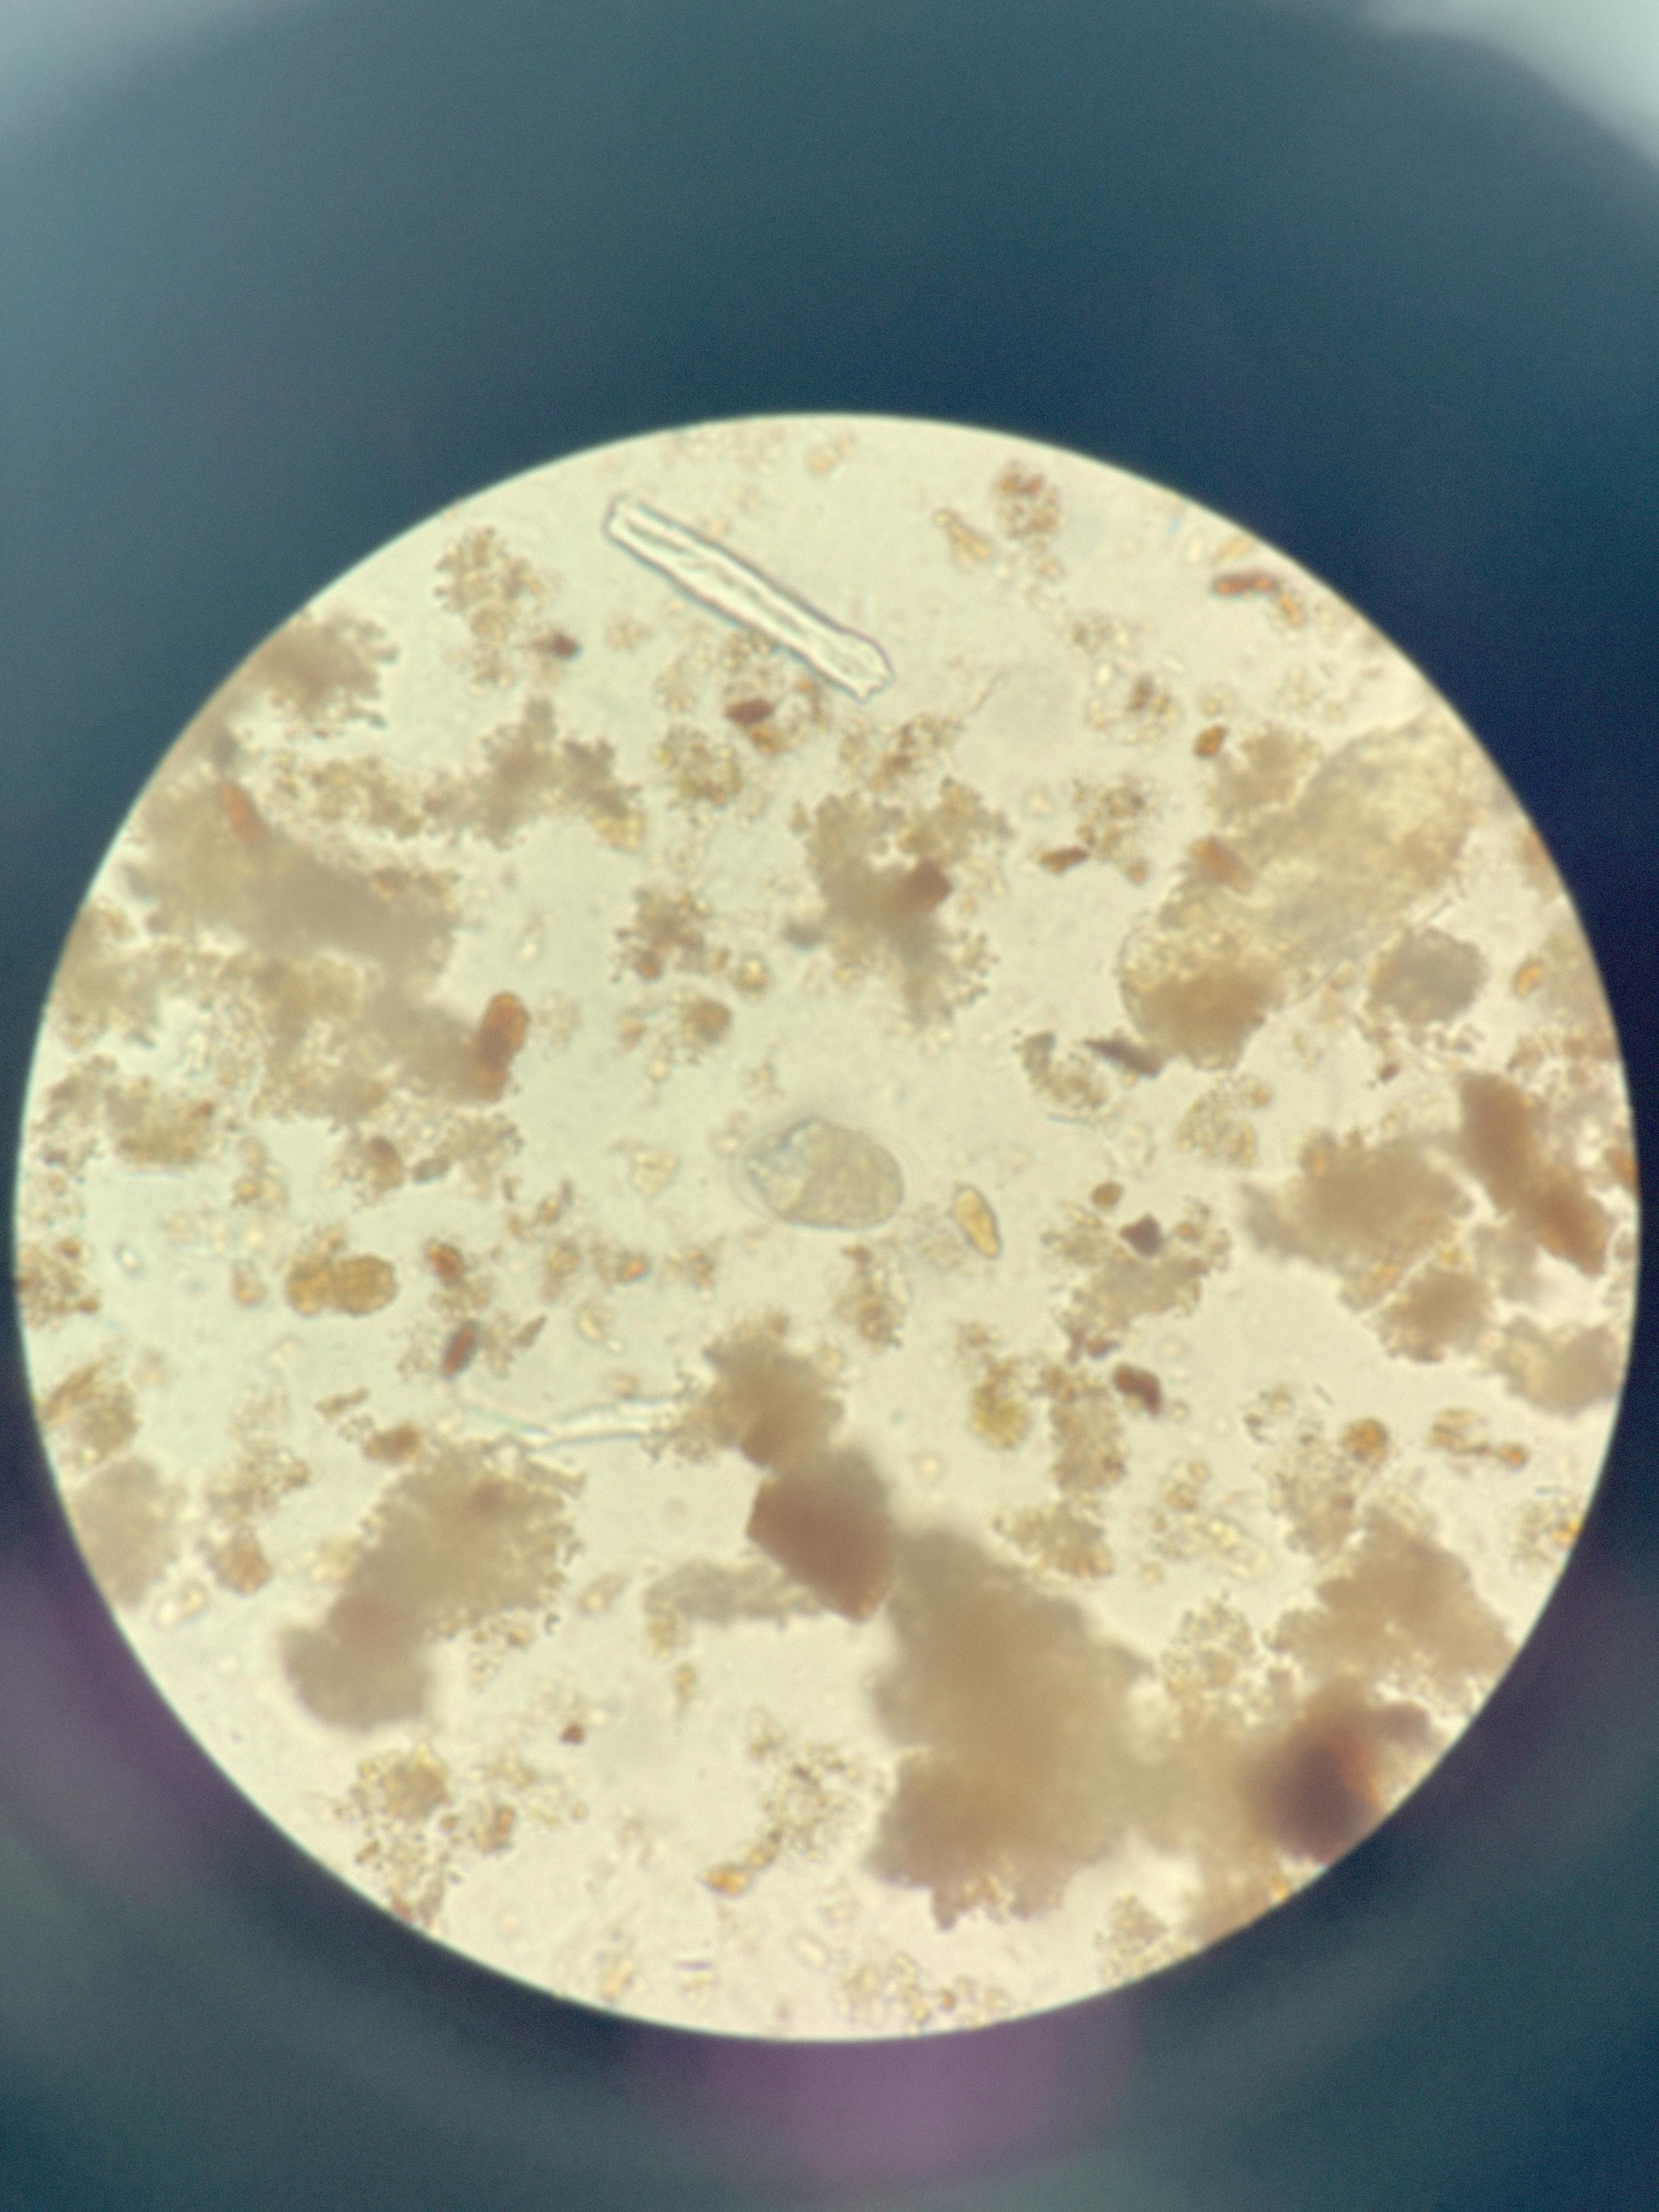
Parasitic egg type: Hookworm egg